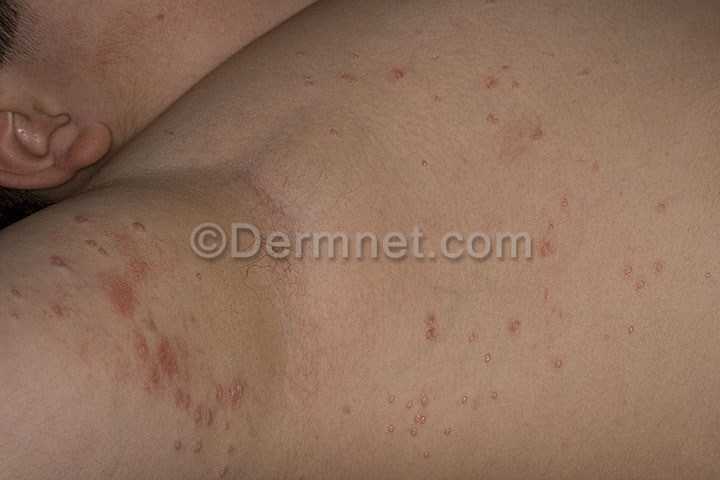
Disease: Warts Molluscum and other Viral Infections